Question: I am new to UML, and I don't quite understand the notation yet.

This is my understanding of the diagram.
'''
The system has many doctors. Doctors can have many patients; however, patients can only have one doctor. Therefore this is a **One-To-Many** relationship
'''
However, I feel like this can also be interpreted as...
'''
The system has 1 doctor. That one doctor has many patients.
'''
Which is the correct interpretation and why?
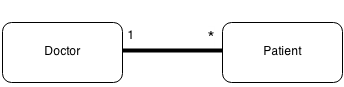
Answer: To put it simply: your first interpretation is correct. 'Doctor' is associated with many 'Patients'. 'Patient' is associated with one 'Doctor'. The multiplicity of '1' tells you only how many 'Doctors' are associated with each 'Patient', not how many are in the system. Understand that a class usually represents a set of many instances.
BTW, for an analysis model, you should use association-end names to give these associations semantics. For example, each 'Doctor' many 'Patients'. Each 'Patient' one 'Doctor'. The semantics will expose whether your model is correct for the business domain. Without semantics, the relationship could represent billing, treatment, visits at the hospital, etc. The goes on the end with the '*', and the goes on the end with the '1'.
For a lower-level model, you should replace with and replace with .